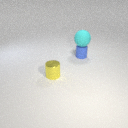
large cyan rubber sphere above small blue rubber cylinder